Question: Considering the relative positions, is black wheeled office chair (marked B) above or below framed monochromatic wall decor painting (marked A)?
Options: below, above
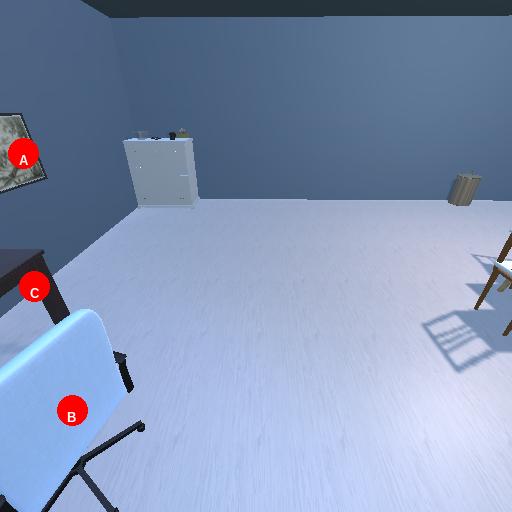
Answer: below